Question: I need to print an array with menu items in 4 columns, sorted vertically, and filled out like this:

Here's the markup structure to follow (5 items).
'''
<ul>
<li>1</li>
<li>2</li>
</ul>
<ul>
<li>3</li>
</ul>
<ul>
<li>4</li>
</ul>
<ul>
<li>5</li>
</ul>
'''
I've beeing trying something like this, but that doesnt work because it doesnt fill out the rows first, as the above example demonstrates:
'''
$cols = 4;
$cnt = count($items);
echo "<ul>";
foreach($items as $i => $item) {
echo "<li>" . $item->ID . "</li>";
if(($i + 1)%$cols == 0 && ($i + 1) != $cnt) {
echo "</ul>
<ul>";
}
}
echo "</ul>";
'''
Any help on this is appreciated!
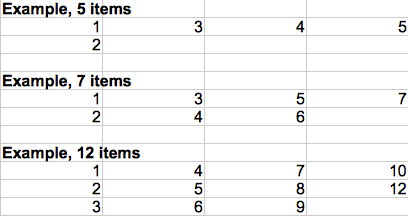
Answer: Something like this should do the trick for what you want to do. Simply input a data array and the number of columns desired, and it will separate that array into the specified number of columns
'''
<?php
$items = array(1,2,3,4,5,6,7,8,9,10,11,12,13,14,15,16,17);
$numCols = 4;
$result = ListArrayVals($items,$numCols);
echo $result;
function ListArrayVals($items,$numCols) {
$minPerRow = floor(count($items)/$numCols);
$remaining = count($items) % $numCols;
$colCount = array();
for ($i = 0;$i<$numCols;$i++) {
if ($i < $remaining) {
array_push($colCount,$minPerRow+1);
} else {
array_push($colCount,$minPerRow);
}
}
$listString = '';
$count = 0;
for ($i = 0;$i<count($colCount);$i++) {
$listString = $listString . "<ul>";
for ($j = 0;$j<$colCount[$i];$j++) {
$listString = $listString . '<li>' . $items[$count] . '</li>';
$count = $count + 1;
}
$listString = $listString . '</ul>';
}
return $listString;
}
?>
'''
Just simply change the echo statements to wrap whatever HTML tags or whatever you want around it.
I fixed it. It now will work for any number of columns and input data. I have also made it into a function so it can be re-used many times.